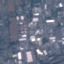
Land use / land cover: Industrial